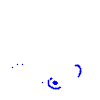
Particle: pion